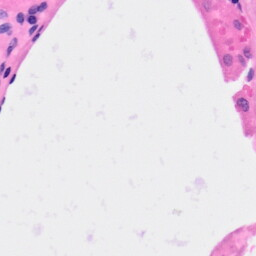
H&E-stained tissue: Kidney